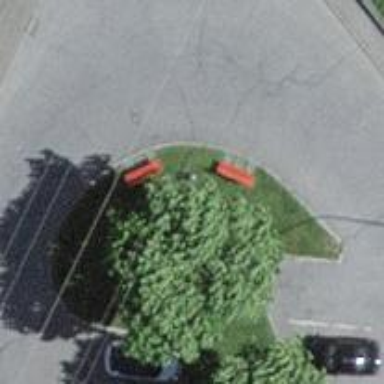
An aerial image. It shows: Red bench.